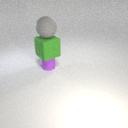
large green rubber cube below large gray rubber sphere